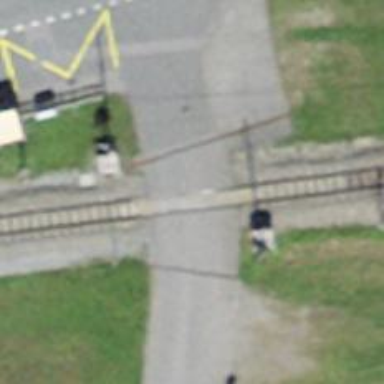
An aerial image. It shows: Level crossing with full barriers and lights.